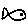
Label: fish